Тепловая машина работает по циклу Карно при температуре нагревателя $T_{1}=800~$. Теплообмен между рабочим веществом и холодильником, имеющим температуру $T_{2}=300~К$, осуществляется через массивное теплоизолированное от окружающей среды тело при температуре $T$, которое передаёт всю полученную за время $\Delta t$ работы машины тепловую энергию $Q_{2}$ холодильнику вследствие теплопроводности по закону $Q_{2}=\alpha (T-T_{2}) \Delta t$, где $\alpha = 1~кВт/К$ (см. рисунок).  У такой тепловой машины температура $T$ промежуточного тела зависит от производимой машиной работы $A=P \Delta t$, где $P$ - полезная мощность.
Выразите мощность $P$ тепловой машины через температуры $T_{1}$, $T_{2}$ и $T$.
Найдите значение температуры $T$ промежуточного тела, при которой мощность машины максимальна.
Определите максимальную мощность $P_{\max }$ машины.
Чему равен КПД тепловой машины при работе с максимальной мощностью?
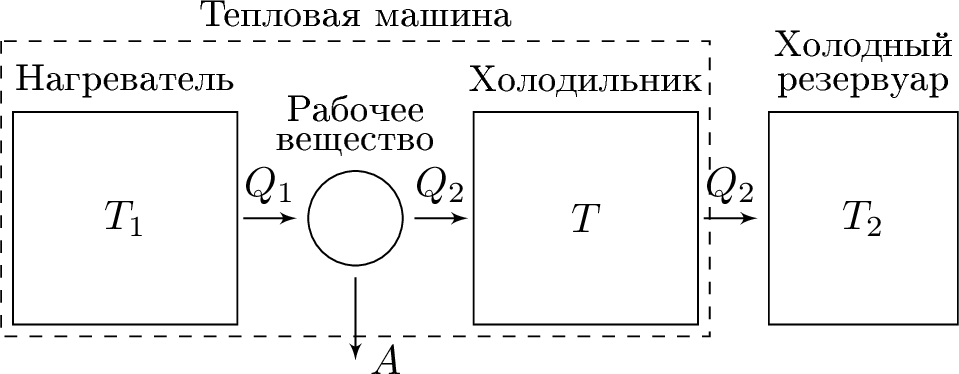
Выразите мощность $P$ тепловой машины через температуры $T_{1}$, $T_{2}$ и $T$.
Решение: Рассмотрим работу тепловой машины за время $\Delta t=1~с$. Запишем выражение для КПД цикла Карно: $$ \eta=\frac{Q_{1}-Q_{2}}{Q_{1}}=\frac{P}{P+P_{2}}=\frac{T_{1}-T}{T_{1}}. $$ Здесь $P$ - полезная мощность машины, $P_{2}$ - тепловая мощность, передаваемая холодильнику. Из выражения для $\eta$ следует $$ P=\frac{P_{2}}{T}\left(T_{1}-T\right). $$ Согласно условию задачи $P_{2}=Q_{2} / \Delta t=\alpha\left(T-T_{2}\right)$, следовательно, $$ P=\alpha \frac{\left(T-T_{2}\right)\left(T_{1}-T\right)}{T}=\alpha\left[T_{1}+T_{2}-\left(T+\frac{T_{1} T_{2}}{T}\right)\right]. $$ Величина $\left(T+T_{1} T_{2} / T\right)$ принимает минимальное значение при $T=\sqrt{T_{1} T_{2}}=489.9~K \approx 490K$. Следовательно, $$ P_{\max }=\alpha\left[T_{1}+T_{2}-2 \sqrt{T_{1} T_{2}}\right]=\alpha\left[\sqrt{T_{1}}-\sqrt{T_{2}}\right]^{2}=120.1~кВт, $$ при этом $$ \eta=\frac{T_{1}-T}{T}=38.7~\%. $$
Ответ: $$ P=\alpha\left[T_{1}+T_{2}-\left(T+\frac{T_{1} T_{2}}{T}\right)\right]. $$

Найдите значение температуры $T$ промежуточного тела, при которой мощность машины максимальна.
Ответ: $T=\sqrt{T_{1} T_{2}} \approx 490K$.

Определите максимальную мощность $P_{\max }$ машины.
Ответ: $$ P_{\max }=\alpha\left[\sqrt{T_{1}}-\sqrt{T_{2}}\right]^{2}=120.1~кВт. $$

Чему равен КПД тепловой машины при работе с максимальной мощностью?
Ответ: $$ \eta=\frac{T_{1}-T}{T}=38.7~\%. $$
Темы:
T, Термодинамика, Тепловые машины, Оптимизация, Всероссийские, КПД, Теплообмен